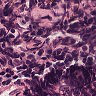
Metastatic tissue present: no